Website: apple
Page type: billing-address
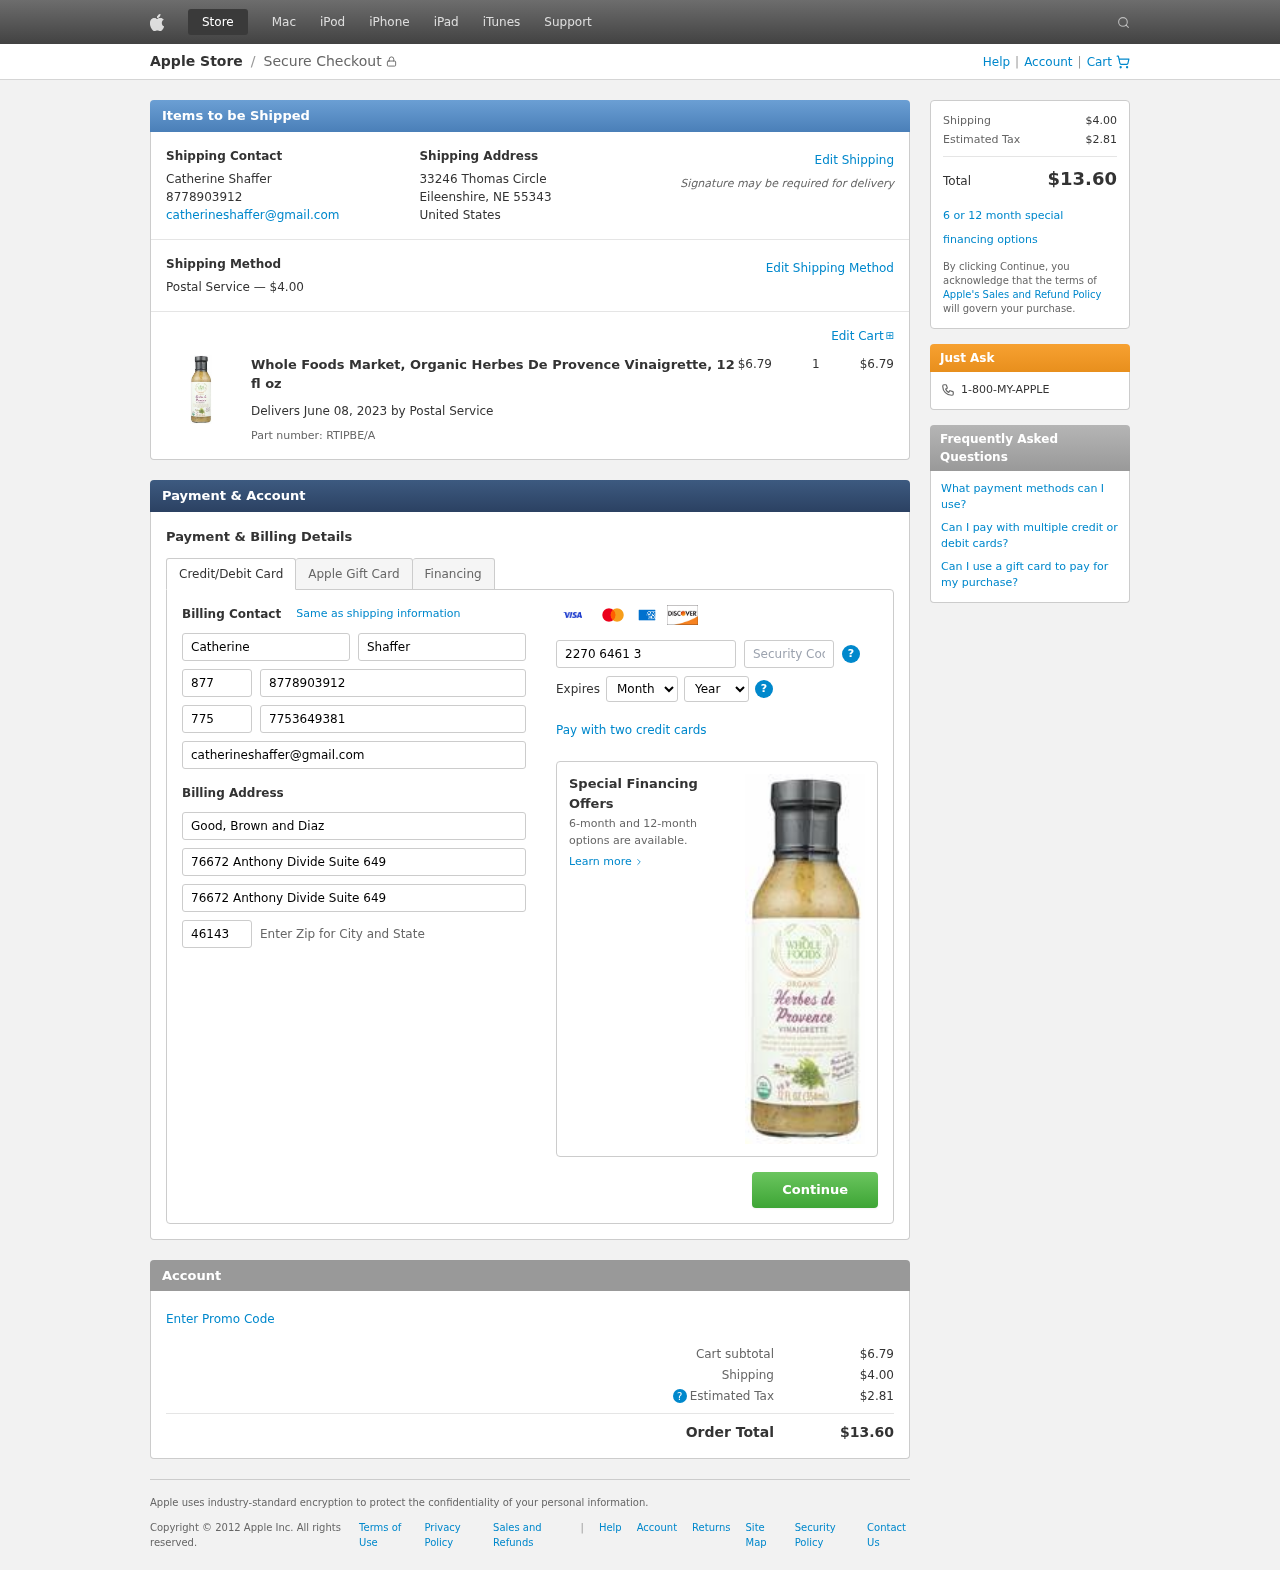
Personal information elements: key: PII_CARD_CVV
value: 740
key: PII_CARD_EXPIRY_MONTH
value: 12
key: PII_CARD_EXPIRY_YEAR
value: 26
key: PII_CARD_NUMBER
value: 2270 6461 3869 1653
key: PII_CITY_STATE_ZIP
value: Eileenshire, NE 55343
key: PII_COMPANY
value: Good, Brown and Diaz
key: PII_COUNTRY
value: United States
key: PII_EMAIL
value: catherineshaffer@gmail.com
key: PII_FIRSTNAME
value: Catherine
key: PII_FULLNAME
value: Catherine Shaffer
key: PII_LASTNAME
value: Shaffer
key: PII_PHONE
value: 8778903912
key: PII_PHONE_ALT
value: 7753649381
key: PII_PHONE_ALT_AREA
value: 775
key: PII_PHONE_AREA
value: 877
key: PII_POSTCODE2
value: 46143
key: PII_STREET
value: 33246 Thomas Circle
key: PII_STREET2
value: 76672 Anthony Divide Suite 649
Product elements: key: PRODUCT1_NAME
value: Whole Foods Market, Organic Herbes De Provence Vinaigrette, 12 fl oz
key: PRODUCT1_PRICE
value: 6.79
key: PRODUCT1_QUANTITY
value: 1
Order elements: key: ORDER_SHIPPING_COST
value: $4.00
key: ORDER_SUBTOTAL
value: $6.79
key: ORDER_DELIVERY_DATE
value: June 08, 2023
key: ORDER_PART_NUMBER
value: RTIPBE/A
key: ORDER_TAX
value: $2.81
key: ORDER_TOTAL
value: $13.60